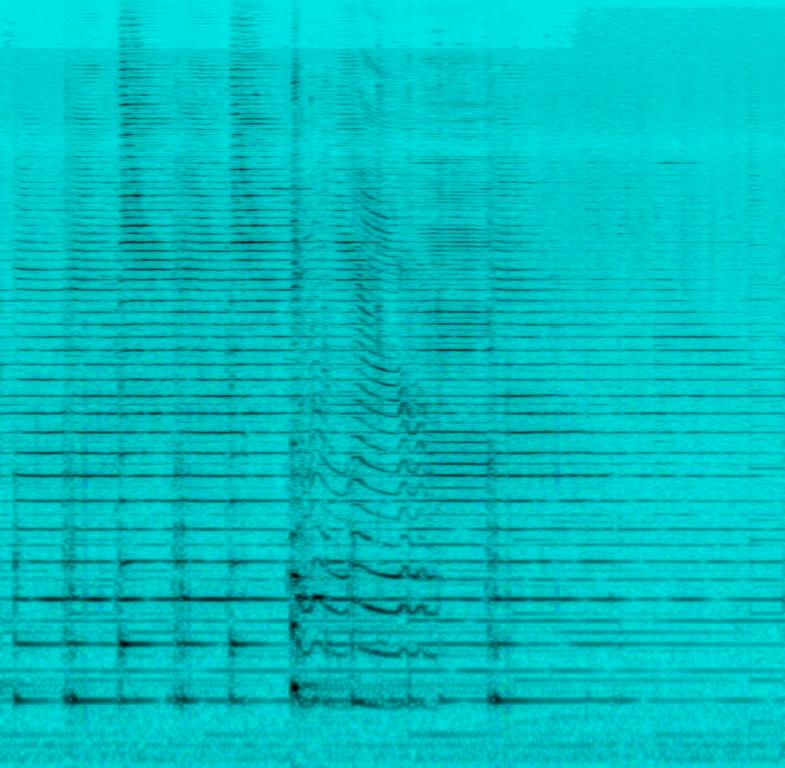
This is an instrumental sitar music piece. The sitar is being played at a medium-to-high range. There is a calming and relaxing atmosphere to this piece. This piece can be used in the background of a meditation video. It could also be played during a meditation session at a course.